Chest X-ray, PA view. Patient: 52 years old, sex M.
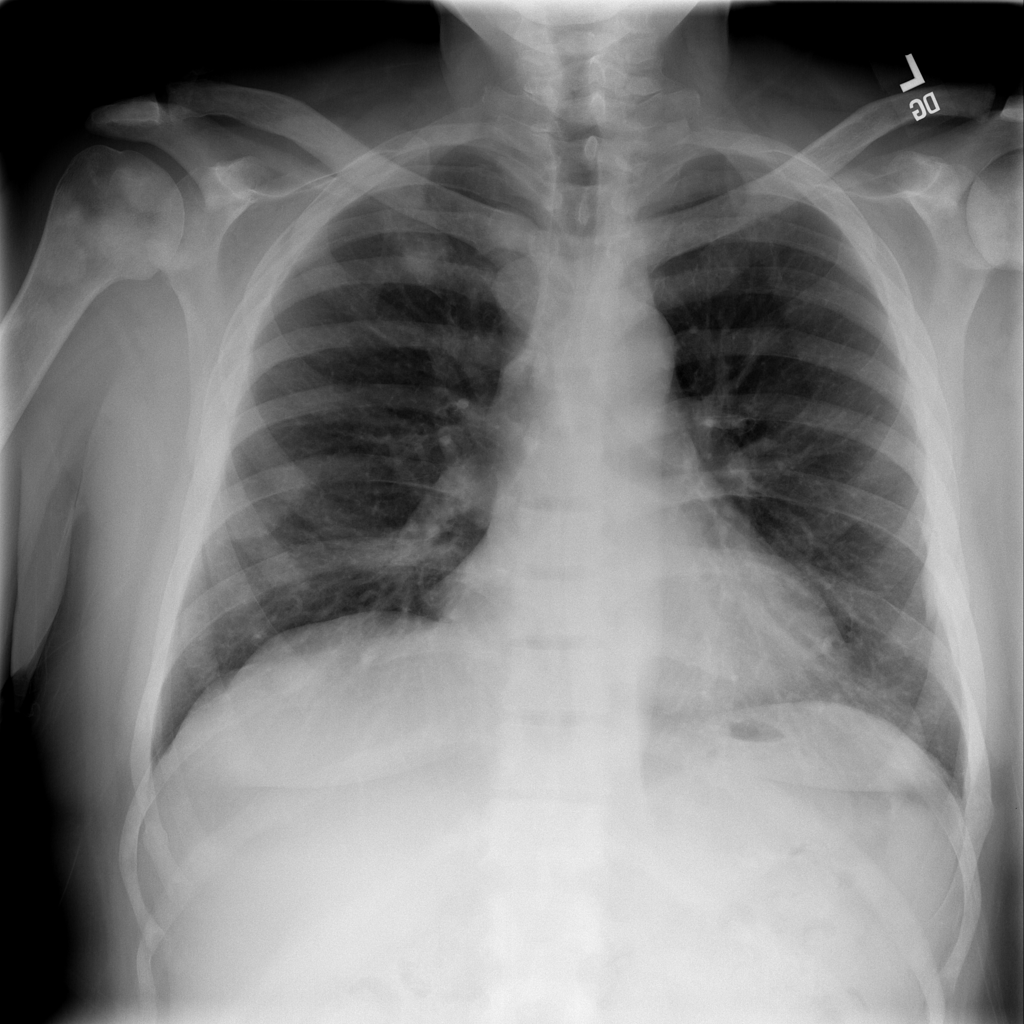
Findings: No Finding